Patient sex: M
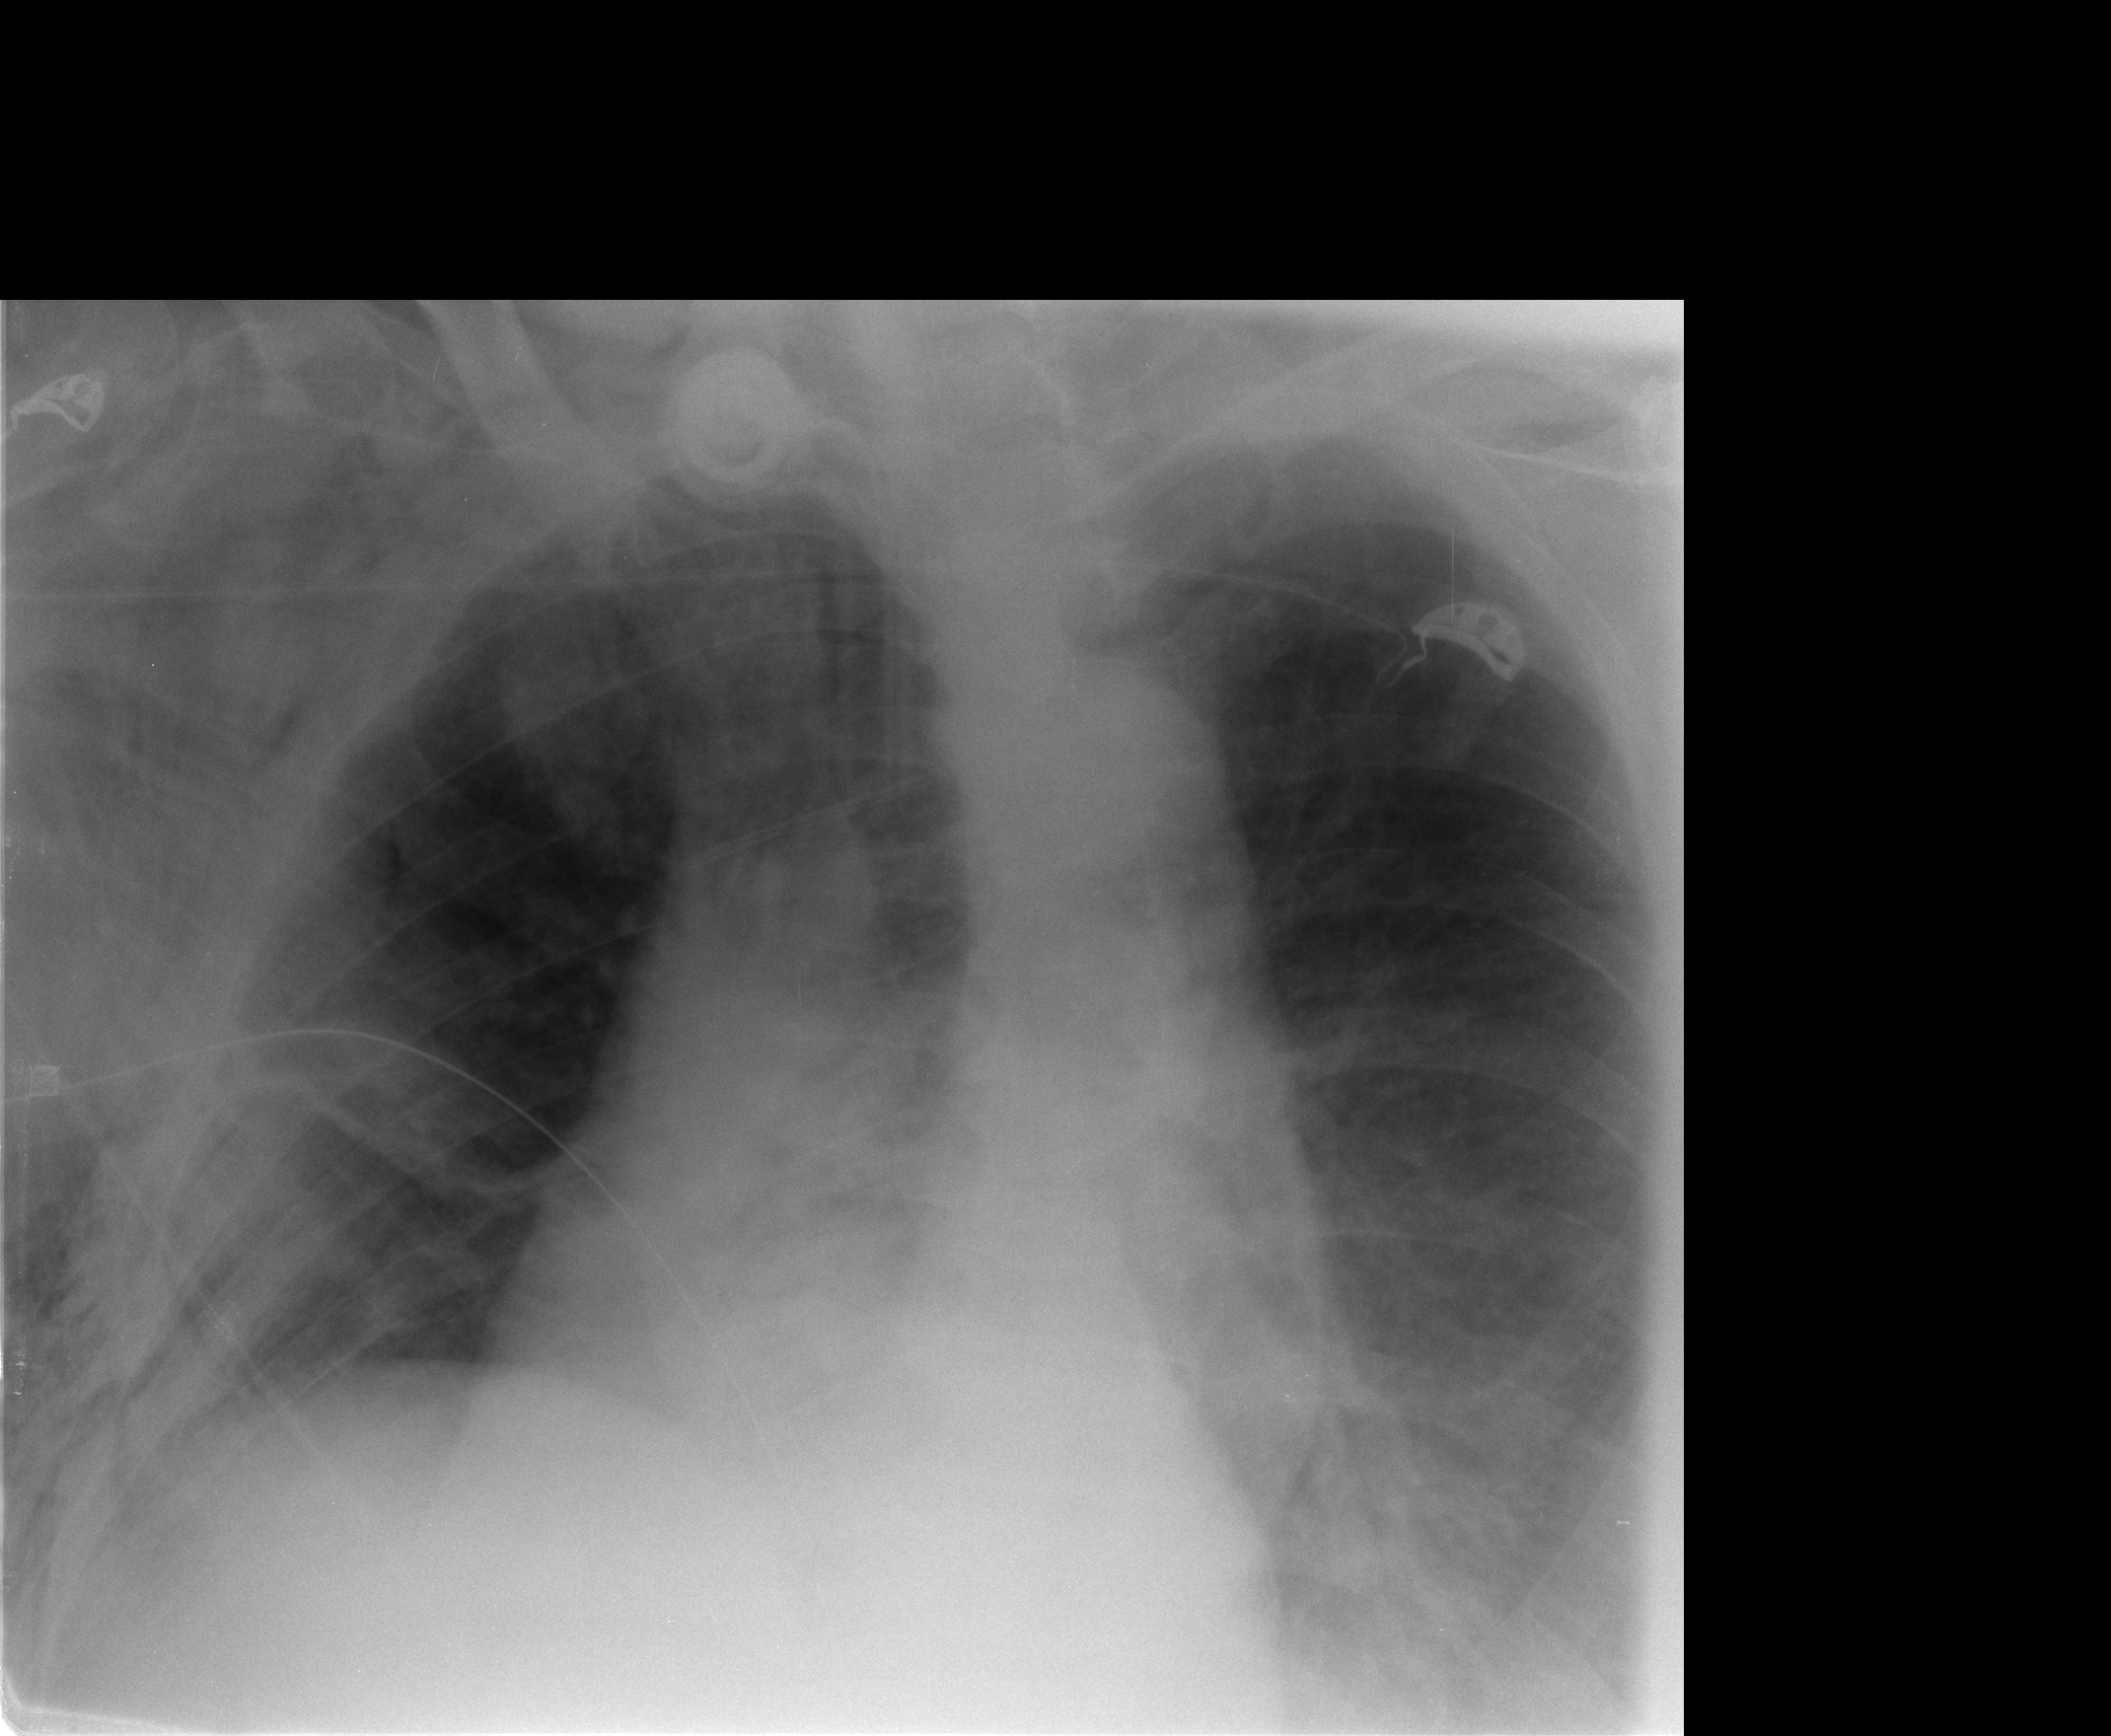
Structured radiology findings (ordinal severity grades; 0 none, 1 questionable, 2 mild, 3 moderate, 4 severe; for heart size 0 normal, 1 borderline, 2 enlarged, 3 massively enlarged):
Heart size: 0
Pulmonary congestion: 3
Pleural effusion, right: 0
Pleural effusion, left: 2
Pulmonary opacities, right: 0
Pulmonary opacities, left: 0
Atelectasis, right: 3
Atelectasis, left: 3